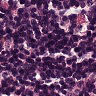
Metastatic tissue present: no